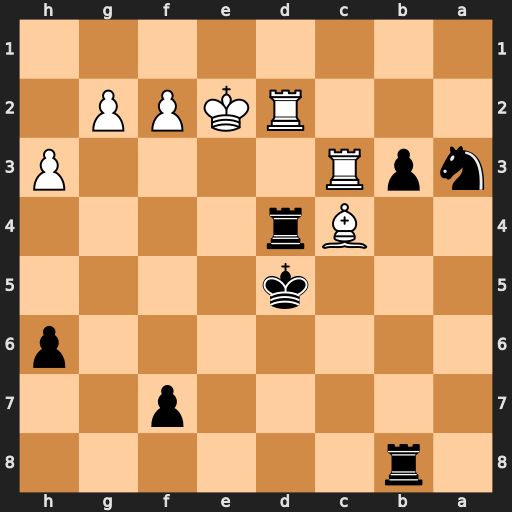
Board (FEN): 1r6/5p2/7p/3k4/2Br4/npR4P/3RKPP1/8
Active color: b
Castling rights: -
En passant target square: -
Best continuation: Nxc4 Rxd4+ Kxd4